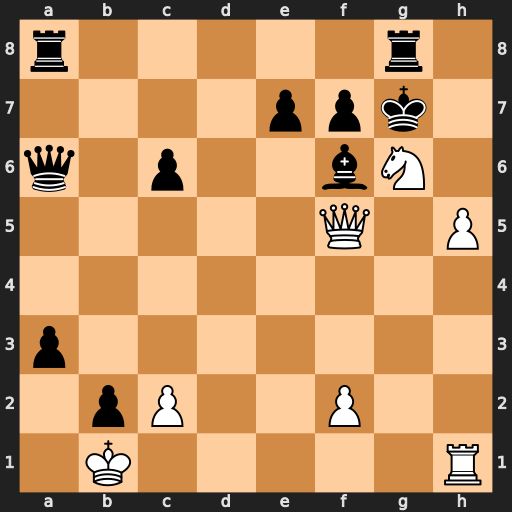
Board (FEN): r5r1/4ppk1/q1p2bN1/5Q1P/8/p7/1pP2P2/1K5R
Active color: w
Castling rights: -
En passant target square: -
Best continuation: h6+ Kh7 Nf8+ Kh8 Qh7#